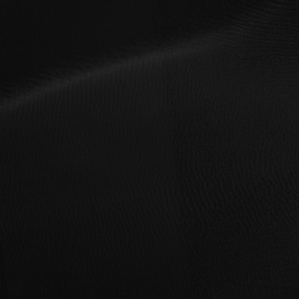
Label: non_frost